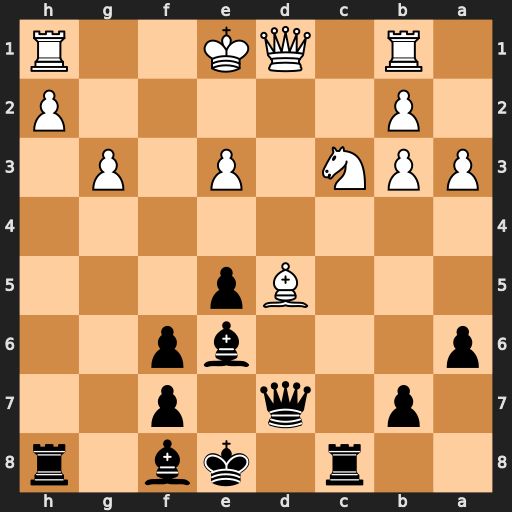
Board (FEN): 2r1kb1r/1p1q1p2/p3bp2/3Bp3/8/PPN1P1P1/1P5P/1R1QK2R
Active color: b
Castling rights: Kk
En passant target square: -
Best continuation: Rxc3 Bxe6 Rxe3+